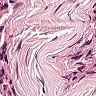
Metastatic tissue present: no